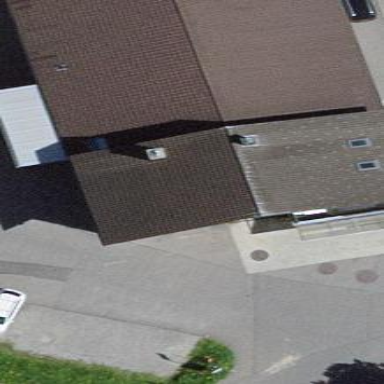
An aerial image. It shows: Building with gabled roof. The roof is covered with roof tiles and oriented across the structure.